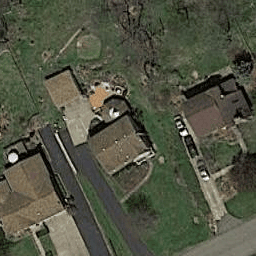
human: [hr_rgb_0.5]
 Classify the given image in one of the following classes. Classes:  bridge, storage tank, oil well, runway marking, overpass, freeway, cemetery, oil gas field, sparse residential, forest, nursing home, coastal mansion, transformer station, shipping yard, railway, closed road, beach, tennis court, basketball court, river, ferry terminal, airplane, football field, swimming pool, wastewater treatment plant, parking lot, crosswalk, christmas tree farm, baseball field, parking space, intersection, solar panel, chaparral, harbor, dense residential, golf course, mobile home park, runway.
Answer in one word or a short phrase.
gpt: sparse residential